Question: After retrieving search results from a UISearchBar, the results appear in my tableview correctly, but the view is 'greyed out' (see image below)..Any help on this is appreciated, I can't find a solution the Apple documentation.
This is my code that is fired upon hitting the Search button:
'''
- (void)searchBarSearchButtonClicked:(UISearchBar *)searchBar {
isSearchOn = YES;
canSelectRow = YES;
self.tableView.scrollEnabled = YES;
CityLookup *cityLookup = [[CityLookup alloc] findCity:searchBar.text];
if ([cityLookup.citiesList count] > 0) {
tableCities = cityLookup.citiesList;
}
[cityLookup release];
isSearchOn = NO;
self.searchBar.text=@"";
[self.searchBar setShowsCancelButton:NO animated:YES];
[self.searchBar resignFirstResponder];
[self.navigationController setNavigationBarHidden:NO animated:YES];
[self.tableView reloadData];
}
'''
And this is how the table view is being refreshed:
'''
-(UITableViewCell *)tableView:(UITableView *)tableView
cellForRowAtIndexPath:(NSIndexPath *)indexPath {
static NSString *kCellID = @"cellID";
UITableViewCell *cell = [tableView dequeueReusableCellWithIdentifier:kCellID];
if (cell == nil)
{
cell = [[[UITableViewCell alloc] initWithStyle:UITableViewCellStyleDefault reuseIdentifier:kCellID] autorelease];
cell.accessoryType = UITableViewCellAccessoryDisclosureIndicator;
}
NSString *cellValue = [tableCities objectAtIndex:indexPath.row];
cell.textLabel.text = cellValue;
return cell;
}
'''

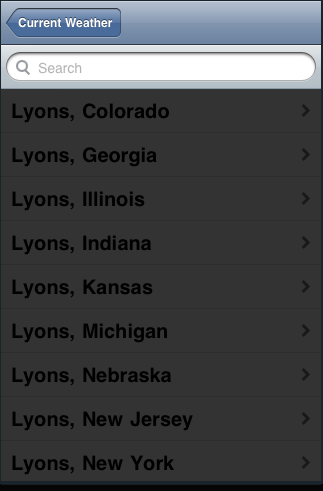
Answer: If you are using the full package with a 'UISearchDisplayController' the following line should remove the search interface:
'''
[self.searchDisplayController setActive:NO animated:YES];
'''
If you are not using 'UISearchDisplayController' I would recommend checking it out and see if it doesn't suit your needs.
'UISearchDisplayController'